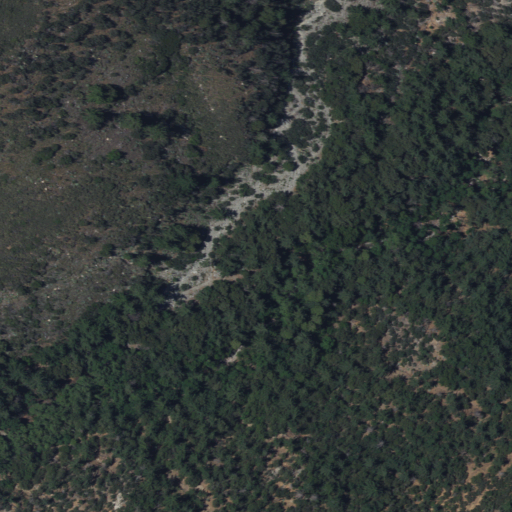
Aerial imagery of valley in California named Dry Gulch containing evergreen forest and shrub